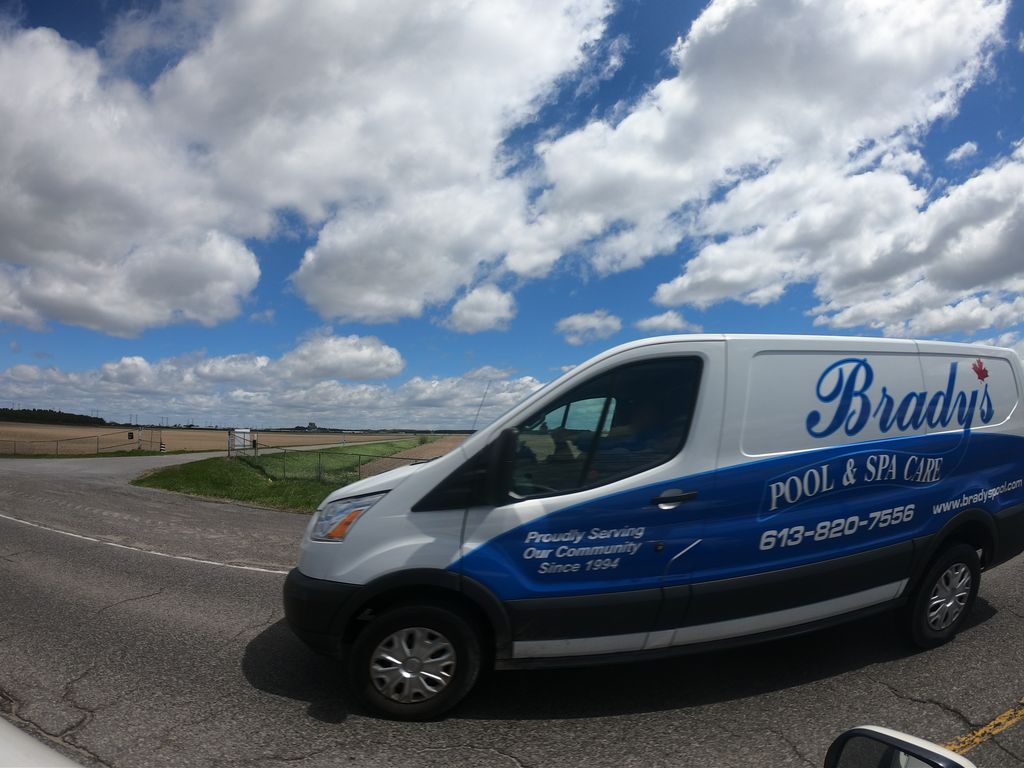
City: ottawa-gatineau